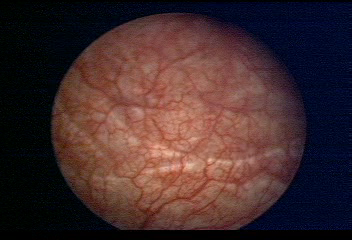
Modality: WLC
Class: Normal mucosa
Bladder cancer association: No